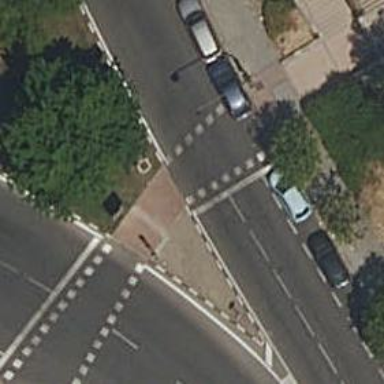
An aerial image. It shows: Crossing with traffic signals.